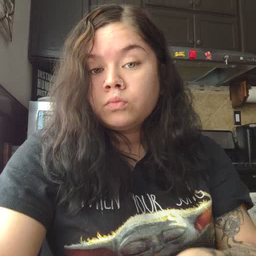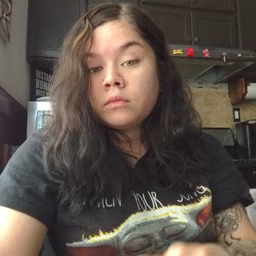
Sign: aunt